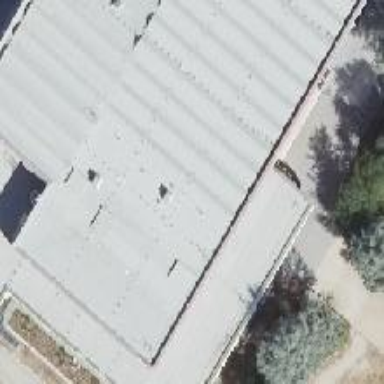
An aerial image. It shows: Building with flat black roof made of tar paper. The overall building color is grey.